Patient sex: M
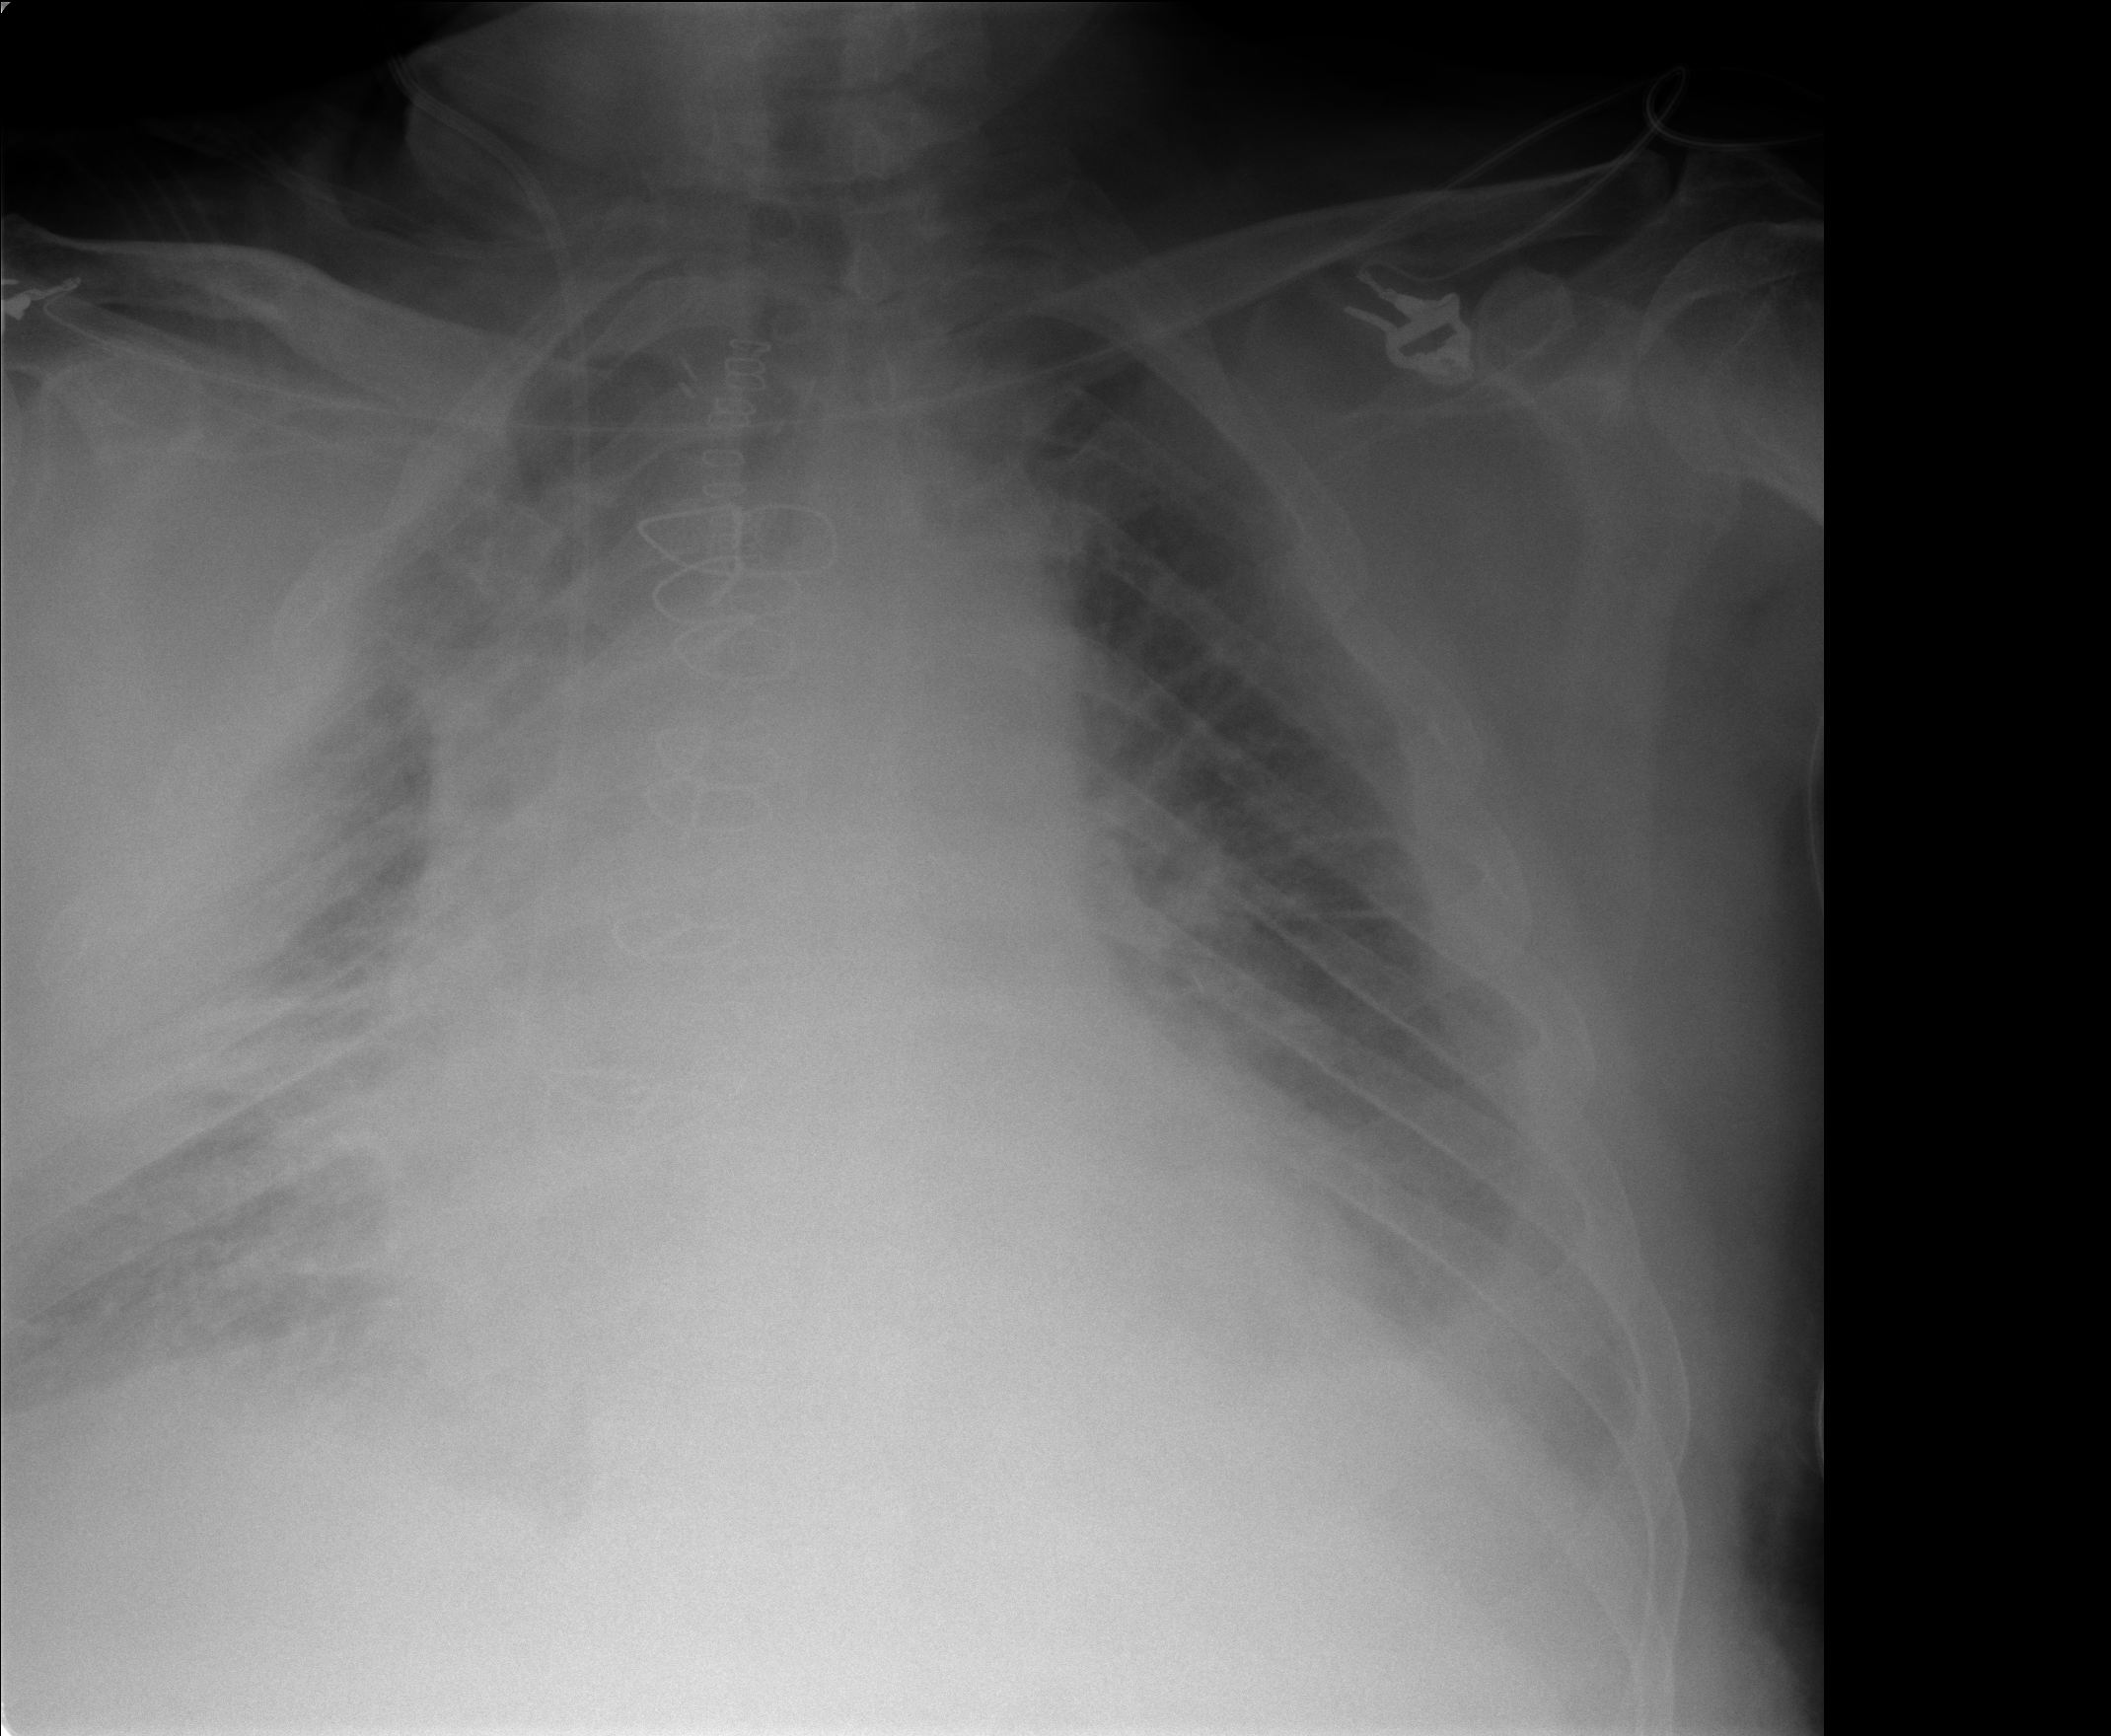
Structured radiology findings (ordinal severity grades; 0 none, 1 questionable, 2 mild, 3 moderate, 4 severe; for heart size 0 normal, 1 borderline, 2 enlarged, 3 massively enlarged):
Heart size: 2
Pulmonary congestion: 2
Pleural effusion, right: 1
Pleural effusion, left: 3
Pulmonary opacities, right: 1
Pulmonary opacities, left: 0
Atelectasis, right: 3
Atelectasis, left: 2